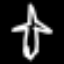
Label: airplane